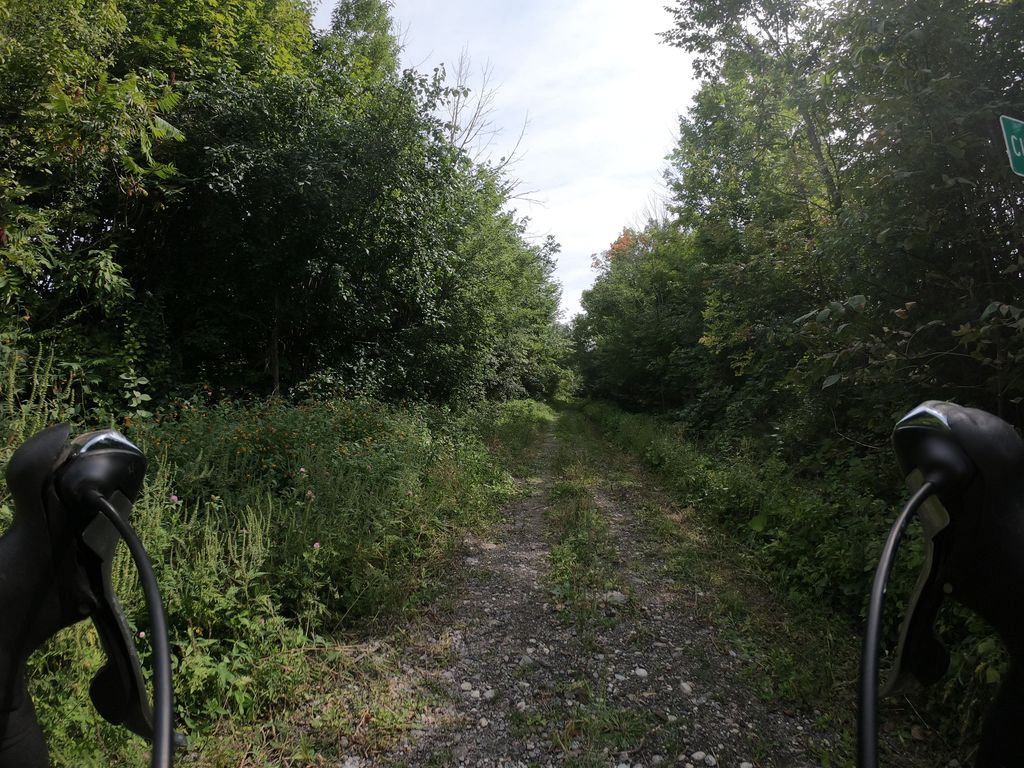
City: ottawa-gatineau